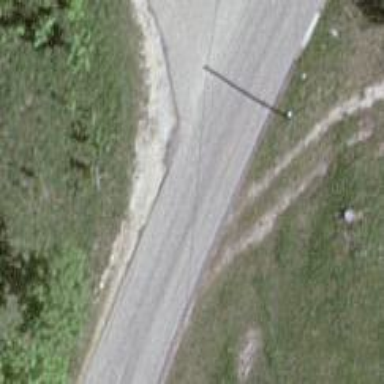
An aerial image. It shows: Tertiary road.